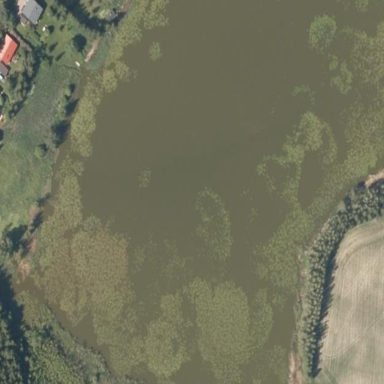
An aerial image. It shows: Lake with natural water.